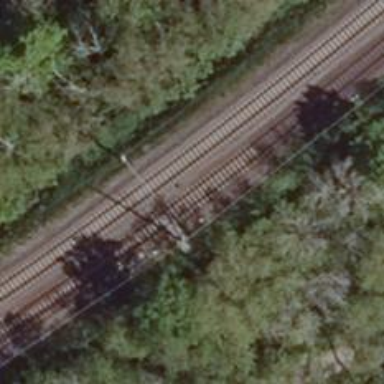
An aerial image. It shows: Railway switch with the turnout side on the right.